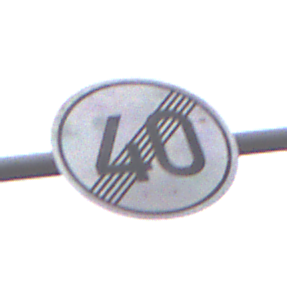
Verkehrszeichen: EndeGeschwindigkeit40
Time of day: Midday
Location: Outdoor (Nature)
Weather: Overcast
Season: NotSpecified
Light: Natural